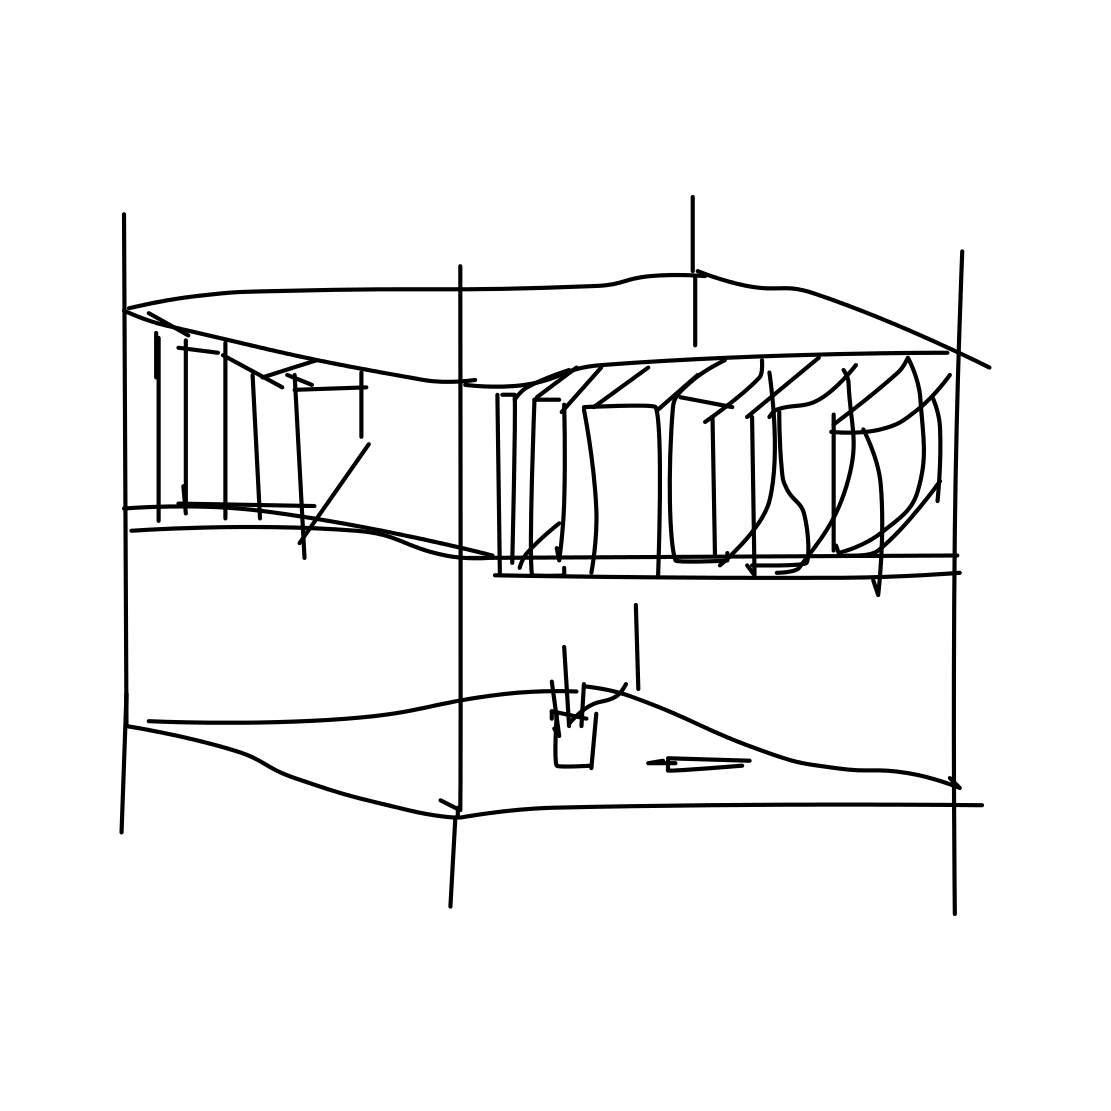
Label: bookshelf